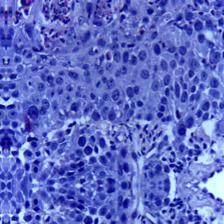
Diagnosis: OSCC